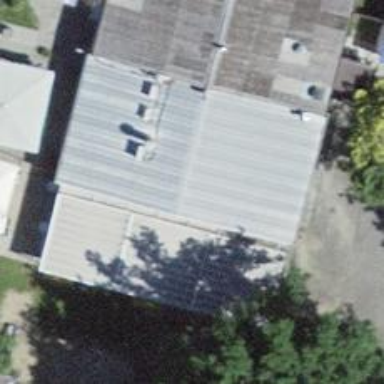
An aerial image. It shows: Restaurant.